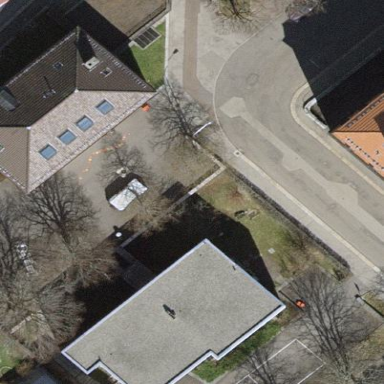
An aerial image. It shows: Kindergarten.